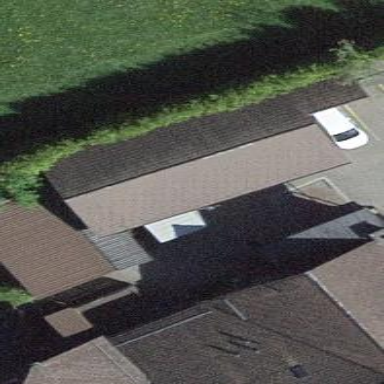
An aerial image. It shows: View of roof of building.